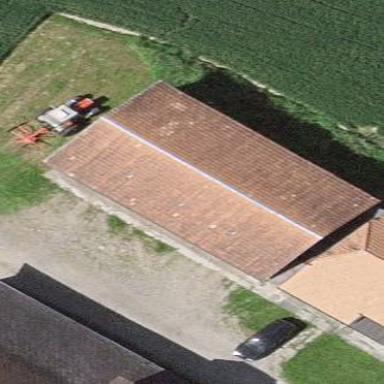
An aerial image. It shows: Shed building.